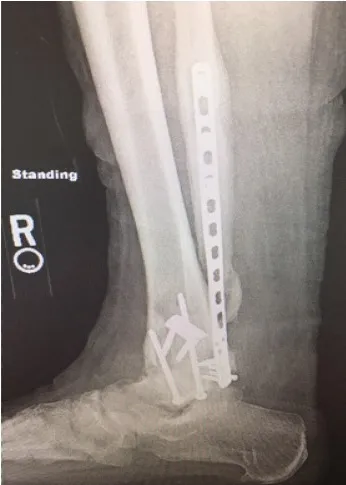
Lateral. Radiograph demonstrating hardware failure and destruction of the tibiotalar joint with severe valgus deformity and non-union.
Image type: radiology (x_ray)